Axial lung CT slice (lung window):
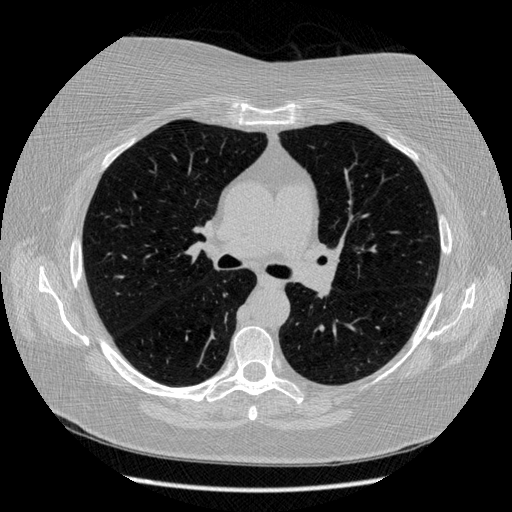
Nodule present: no